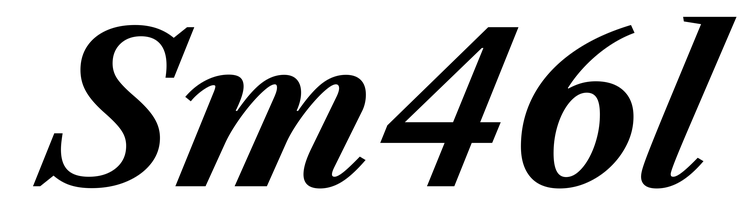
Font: LibreCaslonText-Italic_Bold_Italic